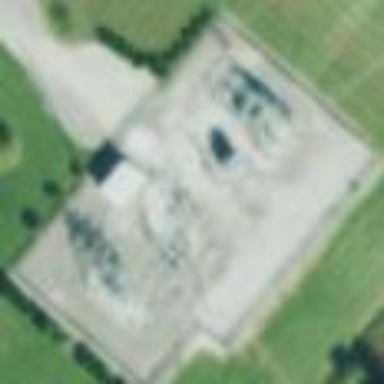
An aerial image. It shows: Power substation.